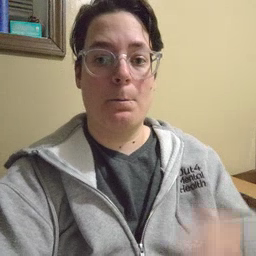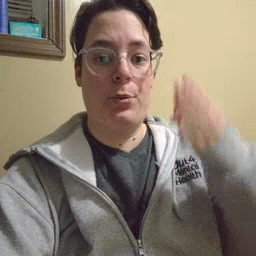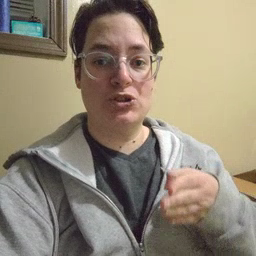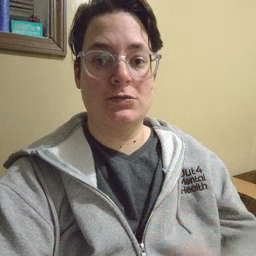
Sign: person